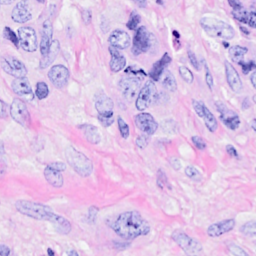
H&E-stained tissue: Breast